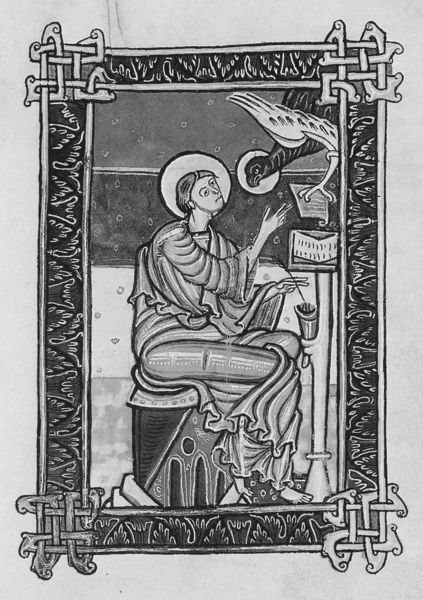
Titel: Evangeliar
Standort: Herkunftsregion: Paris (EU - F)
Institution: Paris, Bibliothèque Nationale
Schlagwörter: adler, falke, feder, flügel, gott, mann, umhang, vogel, weiß, frau, grau, schwarz, stuhl, säule, zeichnung, ornament, bibel, falten, johannes, bild, gewand, mantel, sitzend, holzschnitt, papier, sitz, hocker, kissen, thron, sitzt, foto, moses, buch, religion, druck, schwarzweiss, illustration, tinte, pergament, heiligenschein, jesus, schreiben, mittelalter, geier, heiliger, ständer, heilige, jünger, heilig, maria, geist, heiliger geist, minne, evangelist, evangelium, evangeliar, reliquiar, kopist, borschaft, naoh